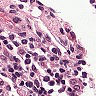
Metastatic tissue present: no